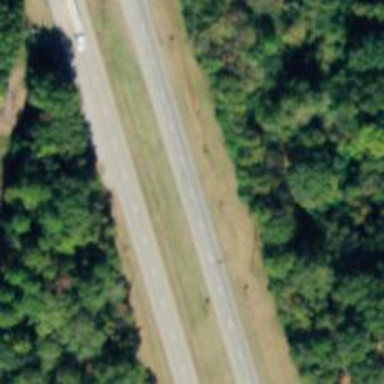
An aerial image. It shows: Expressway with asphalt surface classified as trunk highway.